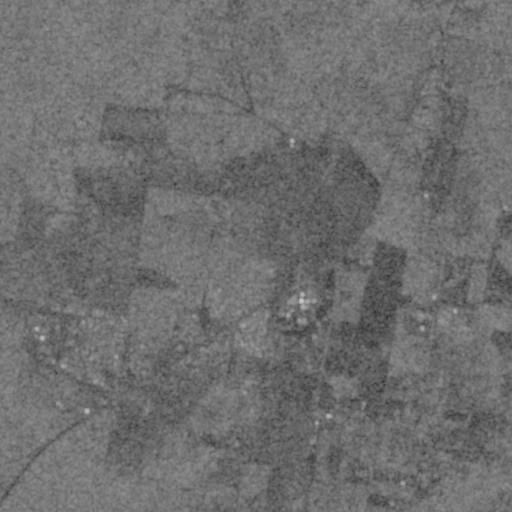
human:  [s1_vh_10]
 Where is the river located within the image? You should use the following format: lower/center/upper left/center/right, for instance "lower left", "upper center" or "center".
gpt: The river is located in the lower of the image.
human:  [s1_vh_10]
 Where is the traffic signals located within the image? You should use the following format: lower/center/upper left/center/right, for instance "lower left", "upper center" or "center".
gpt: The traffic signals is located in the center of the image.
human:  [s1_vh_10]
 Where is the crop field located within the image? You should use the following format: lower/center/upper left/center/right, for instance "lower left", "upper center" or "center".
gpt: There is no crop field in the image.

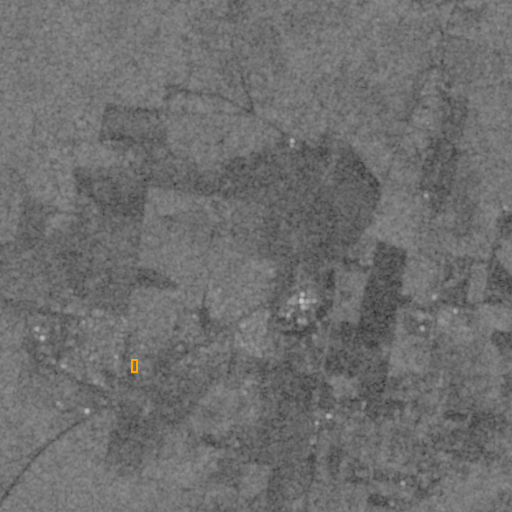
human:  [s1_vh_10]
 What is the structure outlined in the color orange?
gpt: The structure outlined in orange is a building.
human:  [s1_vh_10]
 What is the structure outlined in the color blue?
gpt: There is no blue outline.